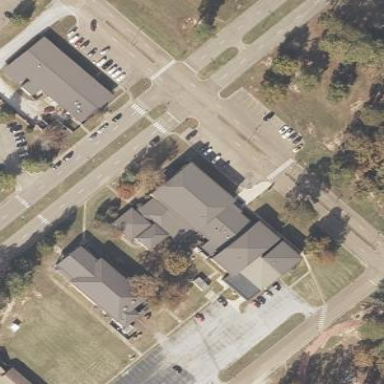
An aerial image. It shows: Building that houses fitness center.